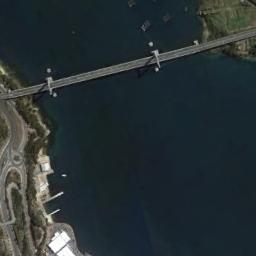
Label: bridge